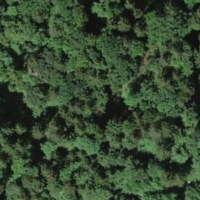
EUNIS habitat code: 41
Species observed at this site:
Neottia nidus-avis
Plantago major